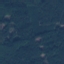
Land use / land cover class: Forest